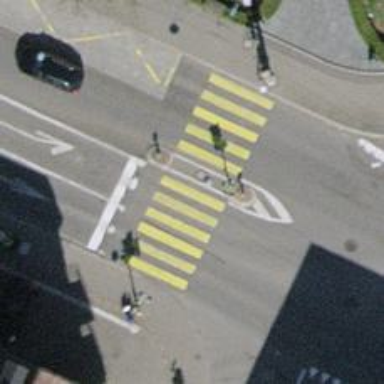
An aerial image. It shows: Asphalt footway with marked crossing that includes pedestrian island.